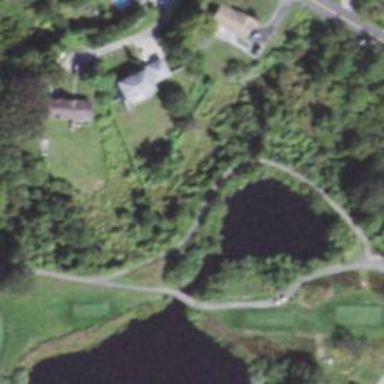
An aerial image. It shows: Water hazard on golf course. The hazard is natural water feature.